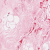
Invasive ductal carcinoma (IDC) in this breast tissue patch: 0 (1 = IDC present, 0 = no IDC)